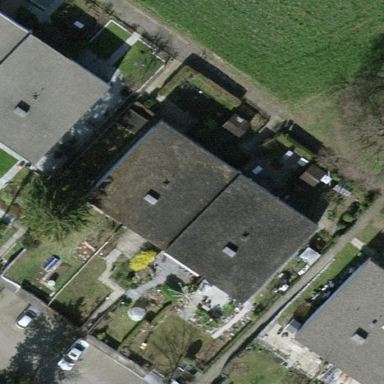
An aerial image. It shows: Terrace building.